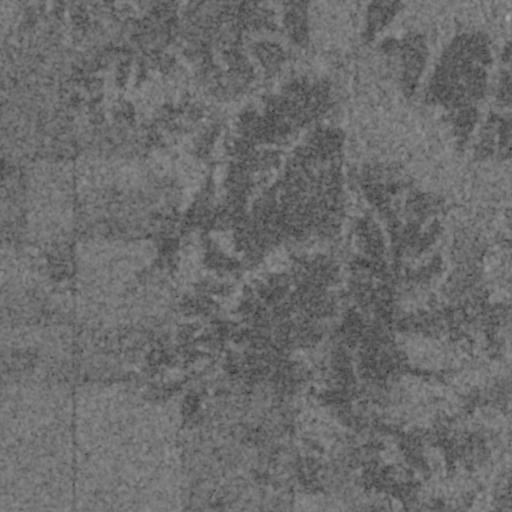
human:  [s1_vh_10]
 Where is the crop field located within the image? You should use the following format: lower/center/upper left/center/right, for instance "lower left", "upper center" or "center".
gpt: The crop field is located in the upper left of the image.
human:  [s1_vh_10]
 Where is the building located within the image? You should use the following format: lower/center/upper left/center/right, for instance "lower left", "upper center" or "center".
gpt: The building is located in the center left of the image.
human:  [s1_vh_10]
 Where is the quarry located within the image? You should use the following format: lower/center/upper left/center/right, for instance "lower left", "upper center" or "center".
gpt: There is no quarry in the image.

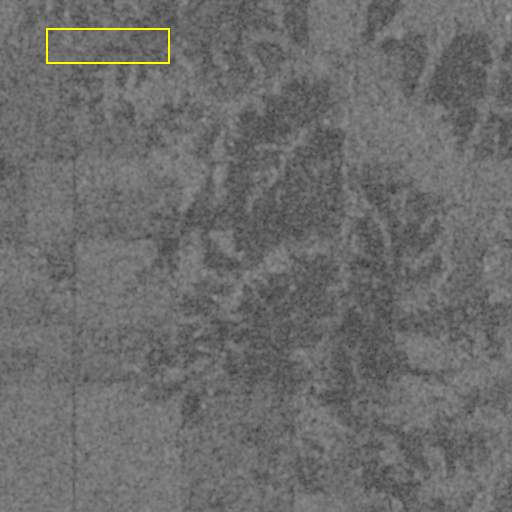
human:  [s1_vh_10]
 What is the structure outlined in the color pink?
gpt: There is no pink outline.
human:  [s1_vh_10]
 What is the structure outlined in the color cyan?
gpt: There is no structure outlined in cyan.